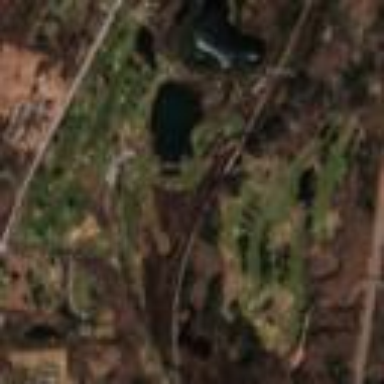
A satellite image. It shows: Golf course surrounded by greenery.